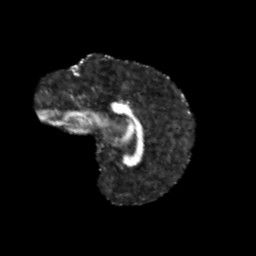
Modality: FA
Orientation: sagittal
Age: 10
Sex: male
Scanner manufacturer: siemens
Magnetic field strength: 3 T
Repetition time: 3.8 s
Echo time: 0.07 s